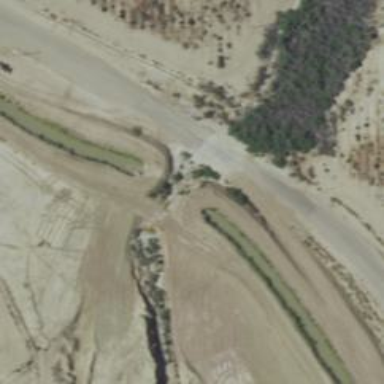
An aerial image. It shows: Culvert underpass for canal.